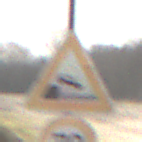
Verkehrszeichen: Ufer
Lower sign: Geschwindigkeit70
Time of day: MorningAfternoon
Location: Outdoor (Nature)
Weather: PartlyCloudy
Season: Winter
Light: Natural